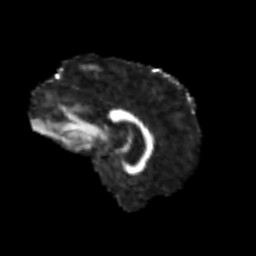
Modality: FA
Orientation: sagittal
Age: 75
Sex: male
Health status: ill
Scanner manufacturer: siemens
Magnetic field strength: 3 T
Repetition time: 8.7 s
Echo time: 0.11 s